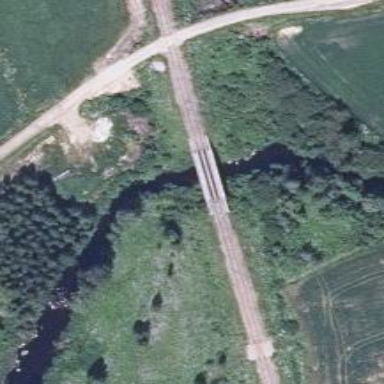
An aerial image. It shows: Railway bridge with Class rail tracks.